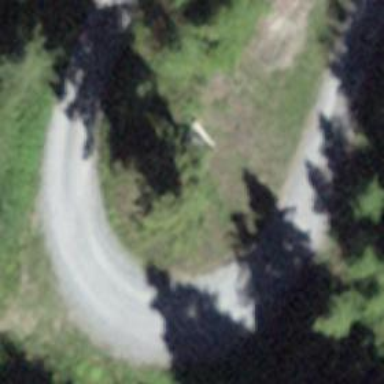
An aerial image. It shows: Picnic table located in leisure land area.